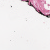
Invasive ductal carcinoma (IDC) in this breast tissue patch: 0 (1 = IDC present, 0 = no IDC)